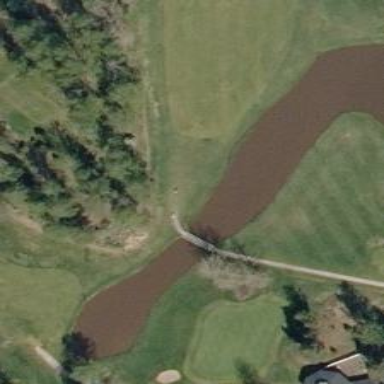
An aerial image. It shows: Path used for both walking and golf.